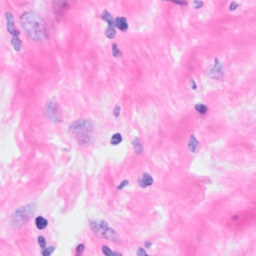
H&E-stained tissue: Breast